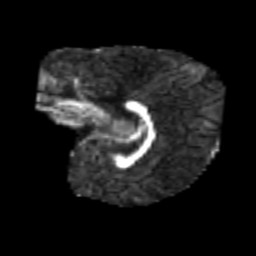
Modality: FA
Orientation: sagittal
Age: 6
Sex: male
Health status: healthy